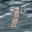
Label: 1